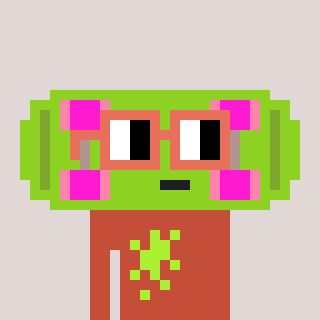
a pixel art character with square orange glasses, a skateboard-shaped head and a rust-colored body on a warm background